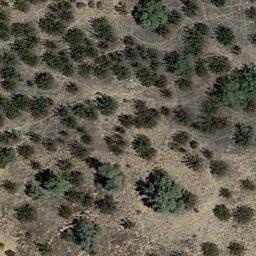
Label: chaparral